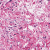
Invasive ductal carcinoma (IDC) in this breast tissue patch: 0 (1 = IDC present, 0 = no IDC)